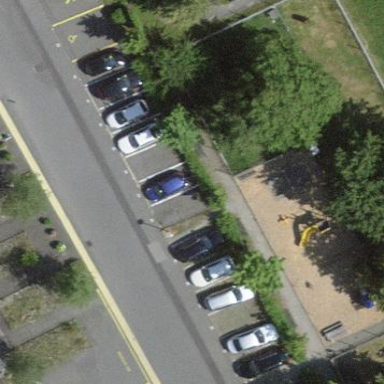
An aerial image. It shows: Street-side parking area.